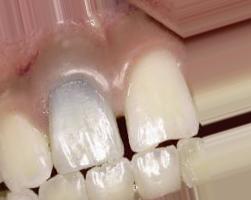
Condition: Tooth Discoloration